Question: Ok, I see a number of other questions regarding the Entity Framework "Conflicting changes to the role of Foo on relationship Bar" error, and the answers all seem to revolve around changing the code that is interacting with the database.
I can't do that here, as I am getting this error on , so I need to change my models.
The exact error message is below:
> Conflicting changes to the role 'ApplicationUser_Customer_Target' of the relationship 'Myproject.Models.ApplicationUser_Customer' have been detected.
Ok so here is ApplicationUser:
'''
public class ApplicationUser : IdentityUser
{
private CustomerModel _customer;
public CustomerModel Customer
{
get
{
return _customer ?? new CustomerModel();
}
set { _customer = value; }
}
}
'''
And here is CustomerModel:
'''
public sealed class CustomerModel
{
public string Id { get; set; }
}
'''
I created a migration for this, and updated the database using the method.
Here is a screenshot of SQL Server Management studio:

I am completely baffled by this, what am I doing wrong here?
Thanks
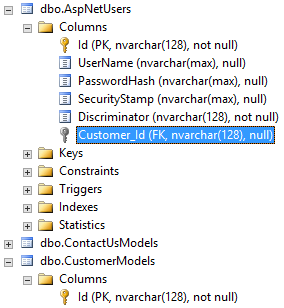
Answer: I struggled with this for an hour before I asked this question, and then I solved it instantly.
To make another part of the code work, I was returning an instance of if the private backing field was null in ApplicationUser.
This was causing the method to fall over and die.